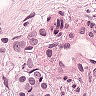
Metastatic tissue present: yes